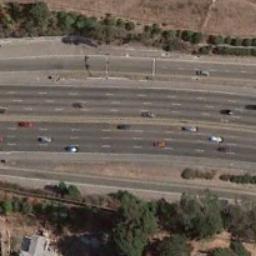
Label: freeway